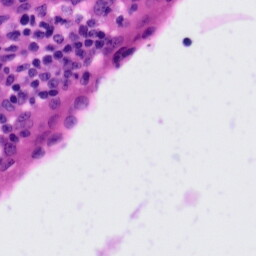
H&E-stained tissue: Tonsil